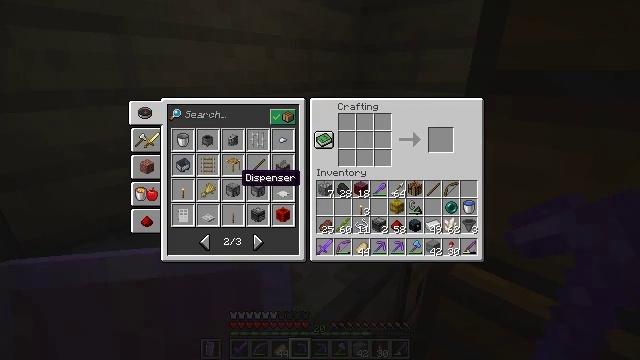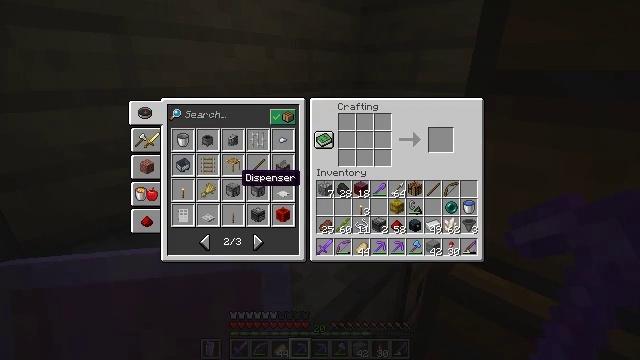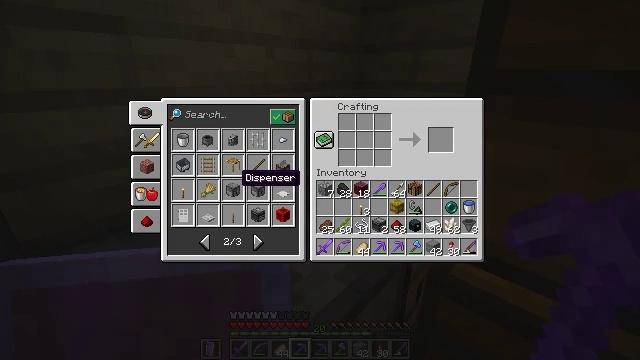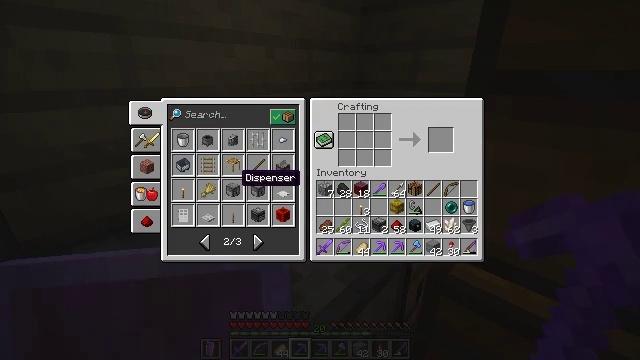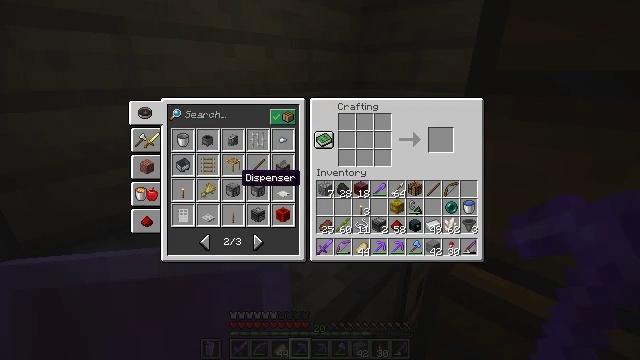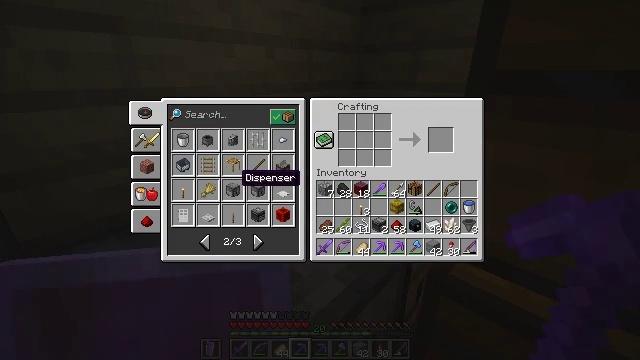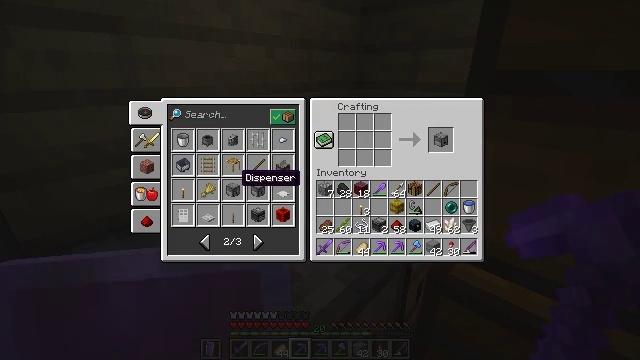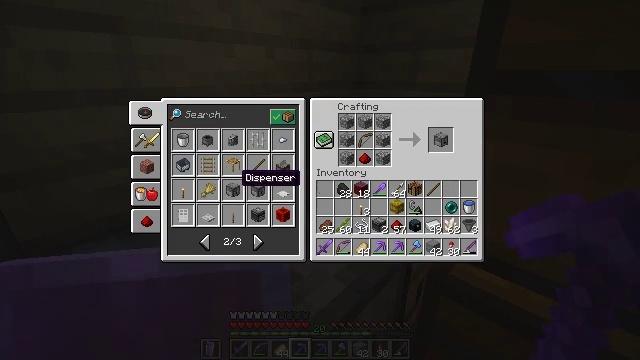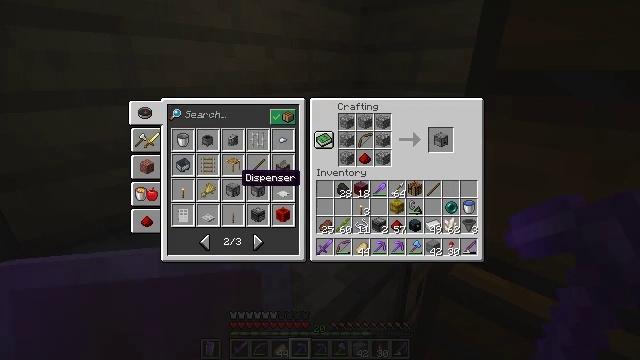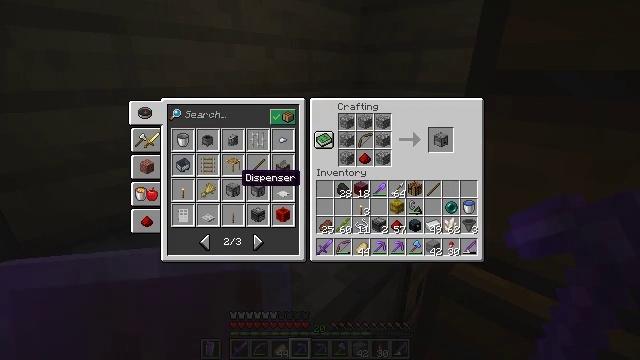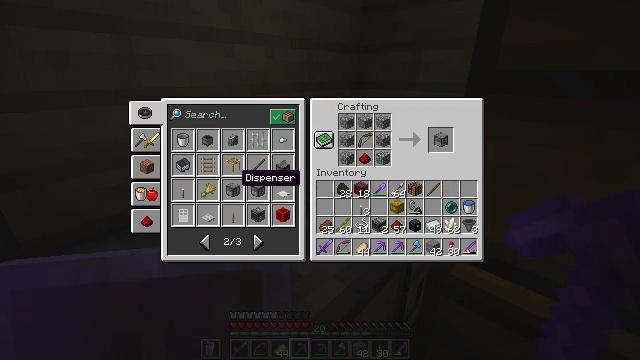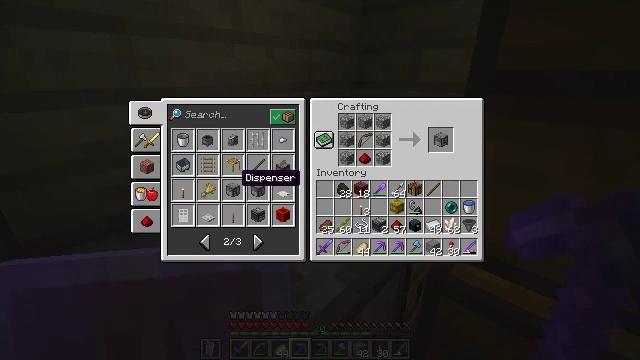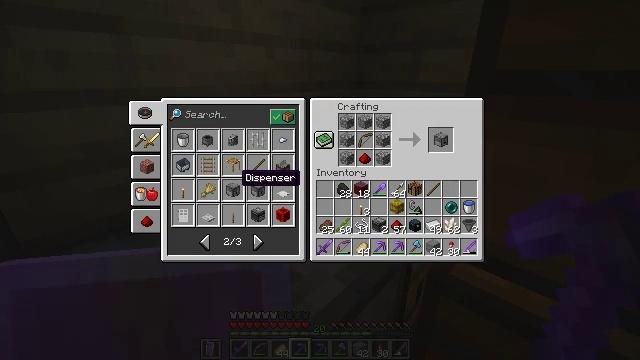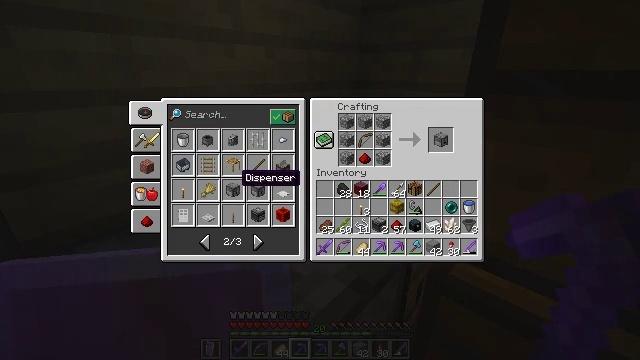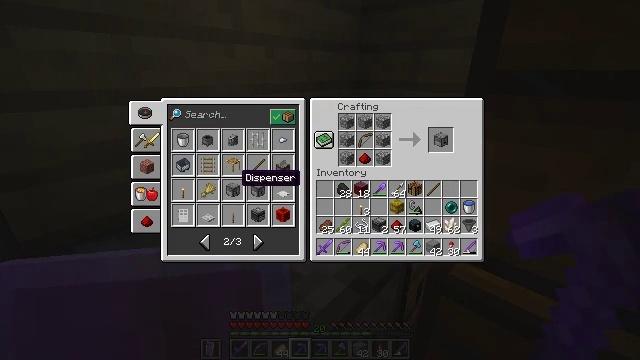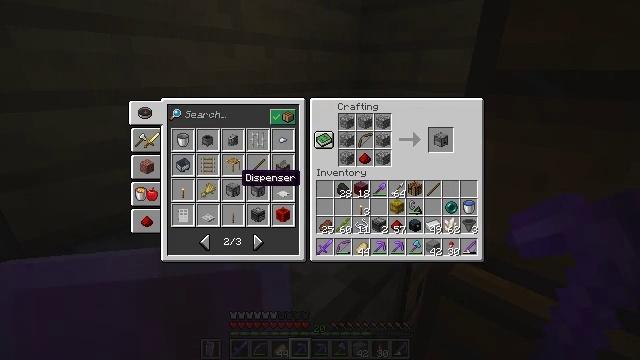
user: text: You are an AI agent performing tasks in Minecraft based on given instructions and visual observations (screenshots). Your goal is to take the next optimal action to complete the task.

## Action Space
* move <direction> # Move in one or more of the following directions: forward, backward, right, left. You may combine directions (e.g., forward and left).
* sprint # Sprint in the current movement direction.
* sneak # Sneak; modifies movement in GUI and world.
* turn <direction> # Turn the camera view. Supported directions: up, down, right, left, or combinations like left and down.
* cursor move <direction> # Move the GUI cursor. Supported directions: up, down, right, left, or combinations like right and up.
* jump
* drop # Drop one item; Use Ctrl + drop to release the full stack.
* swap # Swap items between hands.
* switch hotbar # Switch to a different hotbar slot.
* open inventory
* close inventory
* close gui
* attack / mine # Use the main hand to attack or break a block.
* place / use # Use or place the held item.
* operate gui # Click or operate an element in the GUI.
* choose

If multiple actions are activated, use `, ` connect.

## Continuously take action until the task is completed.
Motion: motion action
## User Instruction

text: Make a dispenser with materials.
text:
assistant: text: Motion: attack / mine
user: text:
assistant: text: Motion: attack / mine
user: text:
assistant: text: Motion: attack / mine
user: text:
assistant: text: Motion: attack / mine
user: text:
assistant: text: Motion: no_op
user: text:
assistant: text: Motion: no_op
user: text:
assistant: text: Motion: no_op
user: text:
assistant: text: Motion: no_op
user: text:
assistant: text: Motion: no_op
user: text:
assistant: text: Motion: no_op
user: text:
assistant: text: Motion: no_op
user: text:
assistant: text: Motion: no_op
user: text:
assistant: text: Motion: no_op
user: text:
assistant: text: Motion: no_op
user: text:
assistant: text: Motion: no_op
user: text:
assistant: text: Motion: no_op
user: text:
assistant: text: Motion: no_op
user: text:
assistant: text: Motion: no_op
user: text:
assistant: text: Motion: no_op
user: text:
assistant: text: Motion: turn right
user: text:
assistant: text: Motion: turn right and up
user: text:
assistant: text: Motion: turn right and up
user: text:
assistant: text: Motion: turn right
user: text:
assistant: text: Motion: no_op
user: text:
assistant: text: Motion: no_op
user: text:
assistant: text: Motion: no_op
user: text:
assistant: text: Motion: turn right and up
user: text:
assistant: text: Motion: sneak
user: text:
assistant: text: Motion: sneak, turn left
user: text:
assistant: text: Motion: sneak, turn left